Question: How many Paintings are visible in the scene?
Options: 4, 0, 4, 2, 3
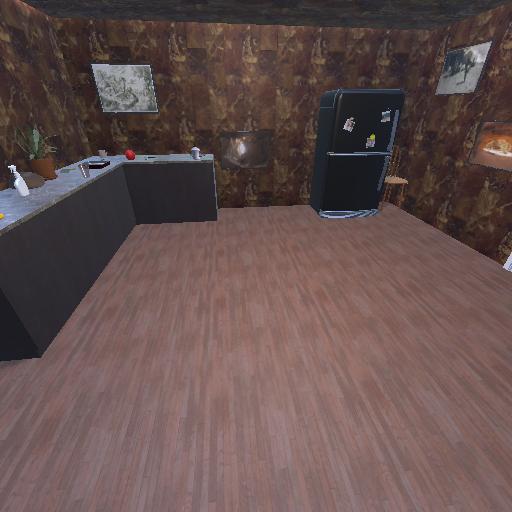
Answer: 4